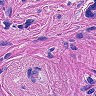
Metastatic tissue present: yes